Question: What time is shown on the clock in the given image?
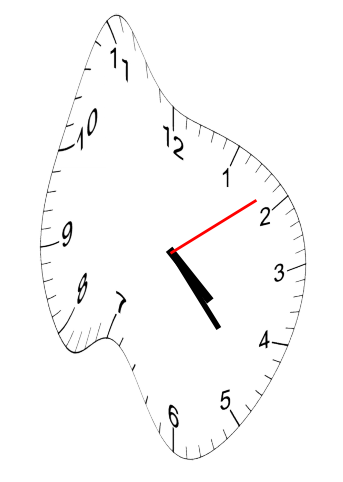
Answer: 04:23:09